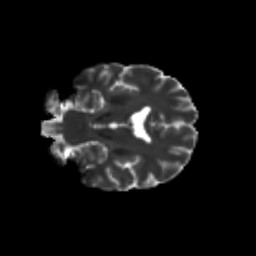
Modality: T2w
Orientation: coronal
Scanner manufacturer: siemens
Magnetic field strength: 3 T
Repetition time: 9.2 s
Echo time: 0.084 s